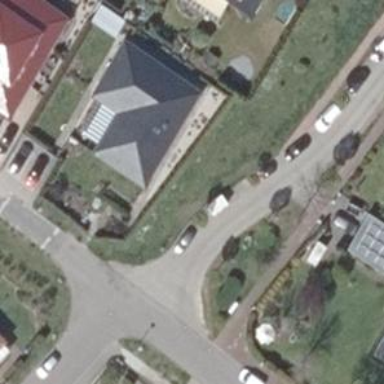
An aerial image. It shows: Simple and straightforward house.